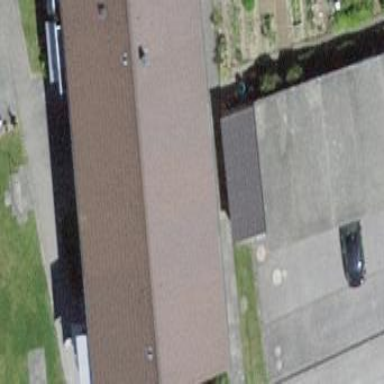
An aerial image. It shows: Gabled roof on residential building.